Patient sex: F
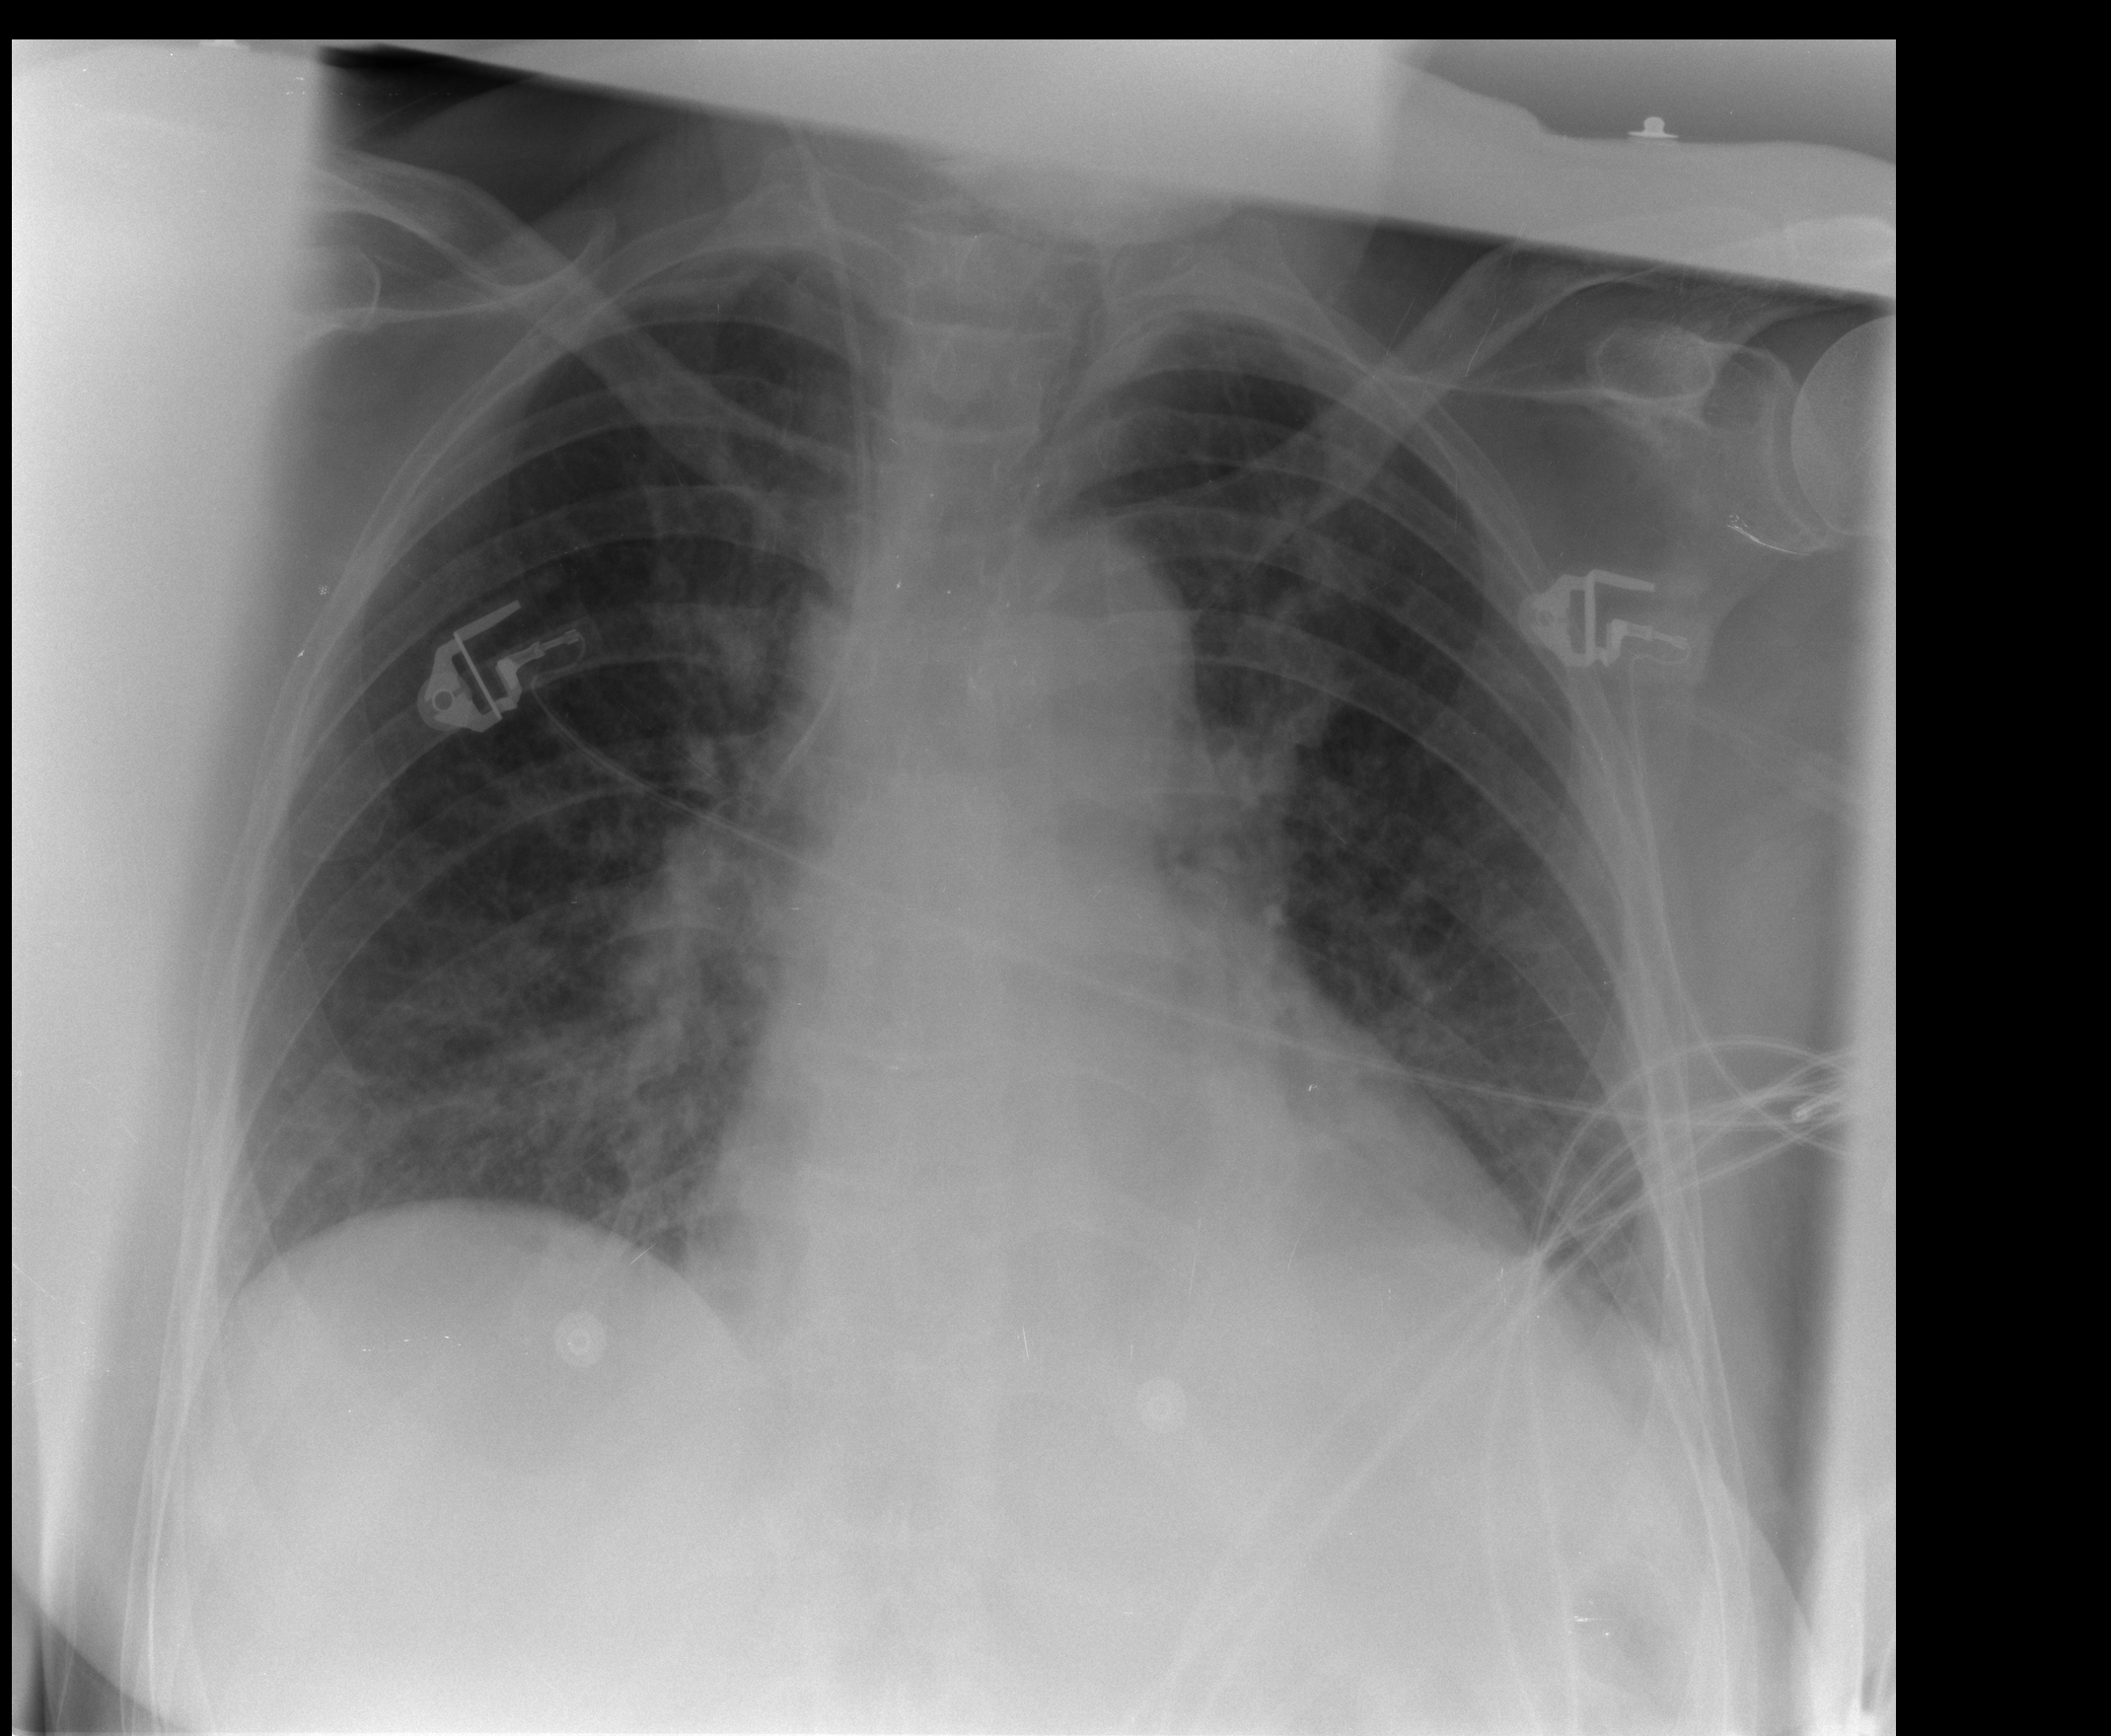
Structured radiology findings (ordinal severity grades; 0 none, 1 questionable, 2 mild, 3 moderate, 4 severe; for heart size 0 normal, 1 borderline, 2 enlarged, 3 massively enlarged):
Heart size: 0
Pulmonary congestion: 1
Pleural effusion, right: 0
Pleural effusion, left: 0
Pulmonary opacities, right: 0
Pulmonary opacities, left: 0
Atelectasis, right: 0
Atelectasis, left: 0